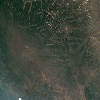
Label: land